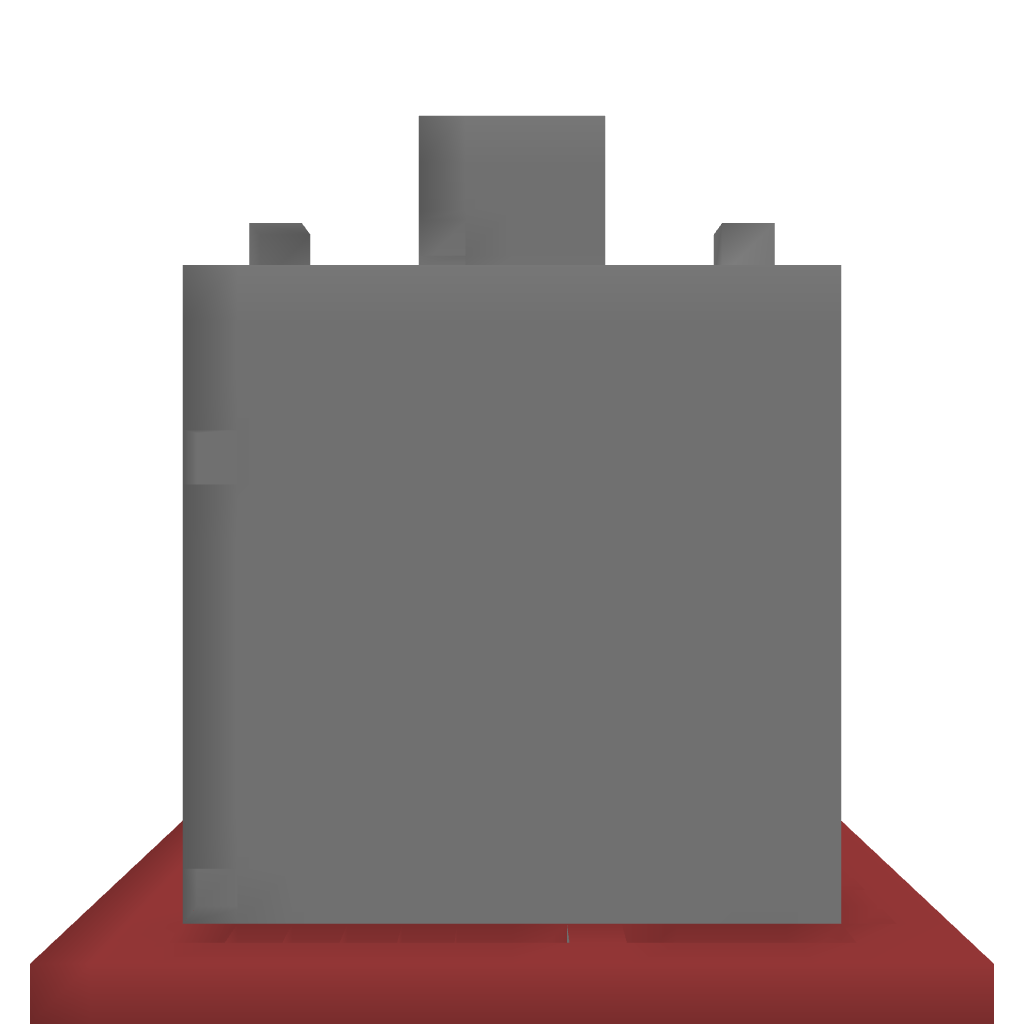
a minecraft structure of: castle 4 bad low quality